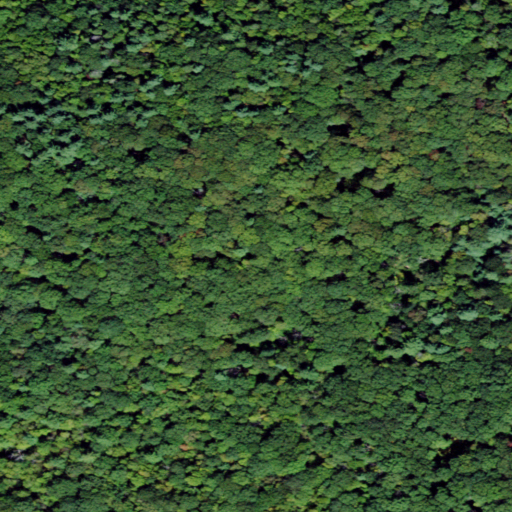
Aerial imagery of ridge(s) in New York named Chestnut Ridge containing mixed forest, deciduous forest, and evergreen forest